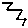
Label: zigzag